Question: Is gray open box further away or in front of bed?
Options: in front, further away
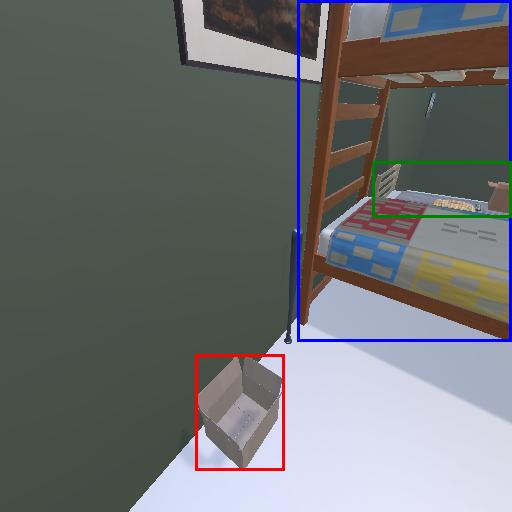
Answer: in front